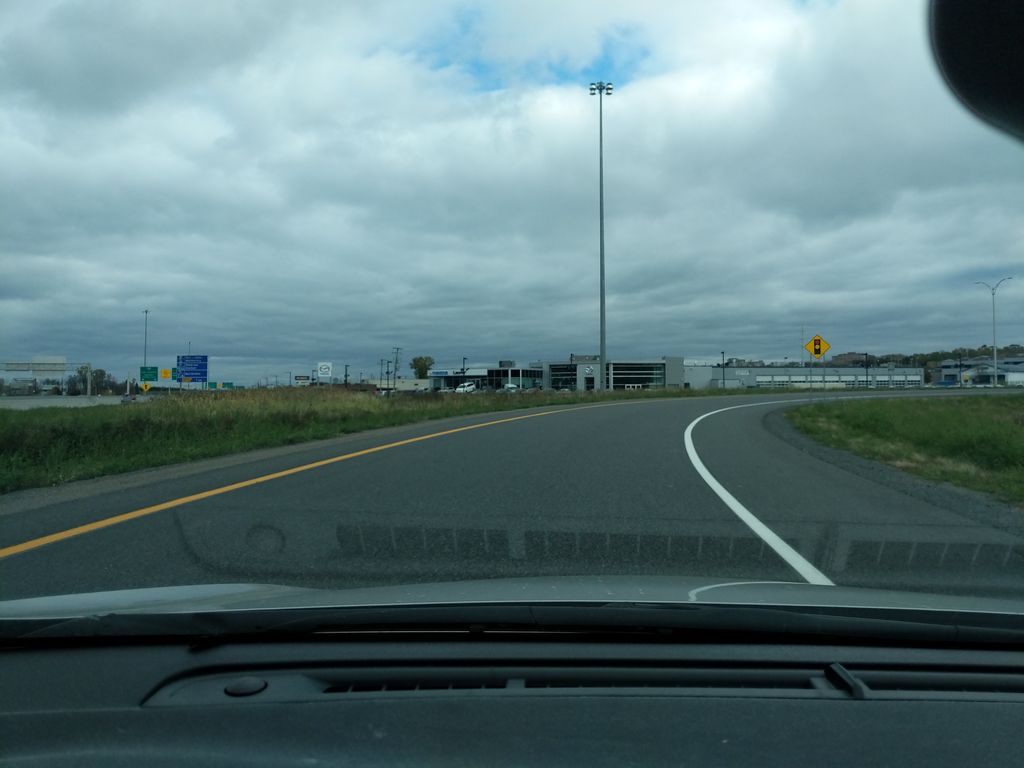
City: quebec_city